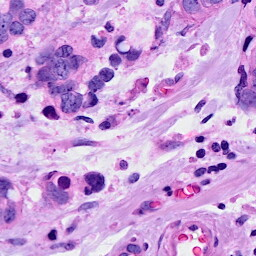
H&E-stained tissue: Breast